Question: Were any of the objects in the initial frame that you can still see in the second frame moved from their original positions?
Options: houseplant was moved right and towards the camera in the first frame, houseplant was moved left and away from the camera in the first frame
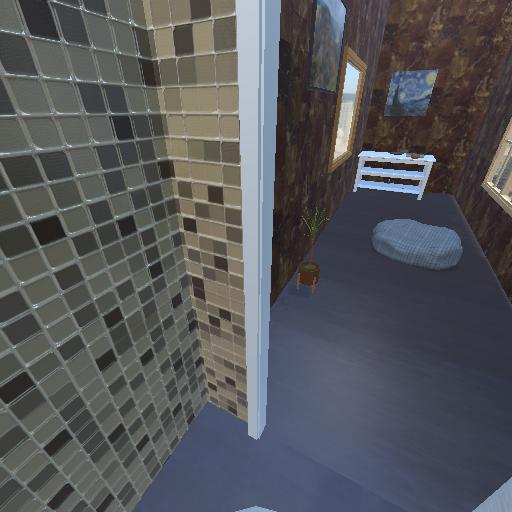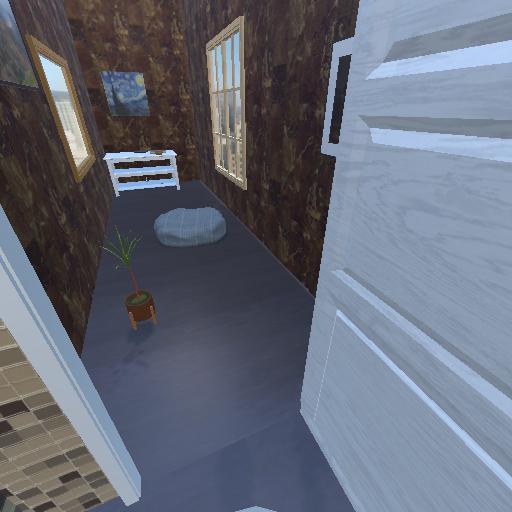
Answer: houseplant was moved right and towards the camera in the first frame